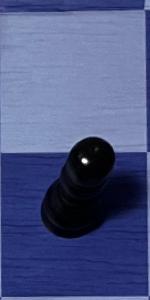
Label: Pawn_Black